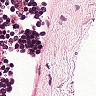
Metastatic tissue present: no